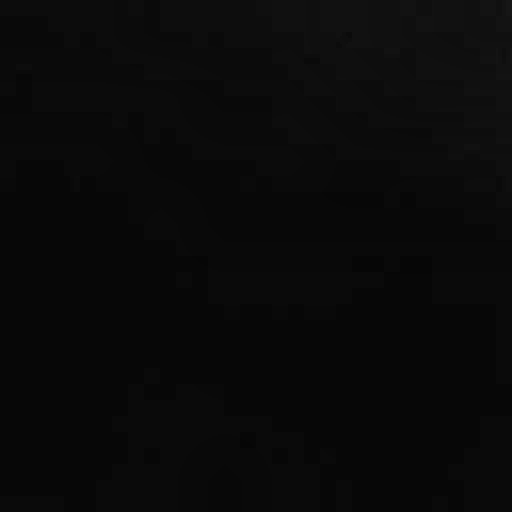
Finding: TUBERCULOSIS